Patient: sex F, age 71
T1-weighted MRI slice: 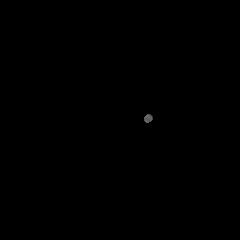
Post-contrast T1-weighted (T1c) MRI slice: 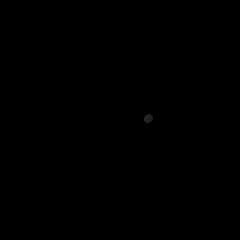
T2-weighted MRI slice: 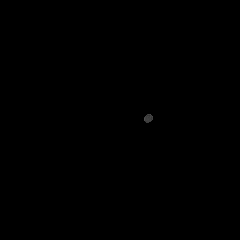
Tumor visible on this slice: no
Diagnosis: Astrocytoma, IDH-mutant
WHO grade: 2